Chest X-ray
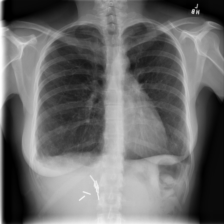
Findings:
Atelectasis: negative
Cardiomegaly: negative
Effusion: positive
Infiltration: negative
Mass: negative
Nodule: negative
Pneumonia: negative
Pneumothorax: negative
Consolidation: negative
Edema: negative
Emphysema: negative
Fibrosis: negative
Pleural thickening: positive
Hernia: negative